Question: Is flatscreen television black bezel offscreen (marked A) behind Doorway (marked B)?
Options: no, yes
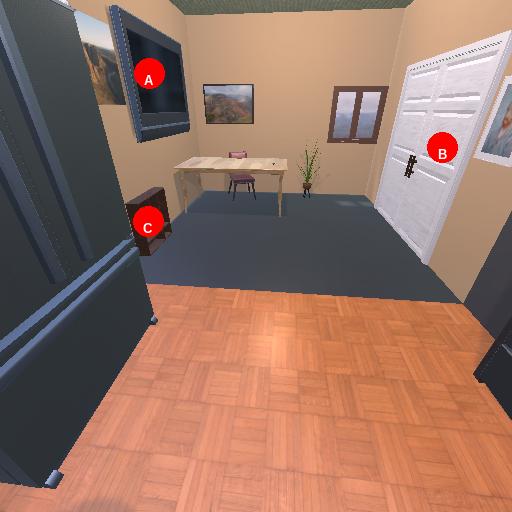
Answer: no